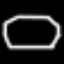
Label: octagon